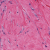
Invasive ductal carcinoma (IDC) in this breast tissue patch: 0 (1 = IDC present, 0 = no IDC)